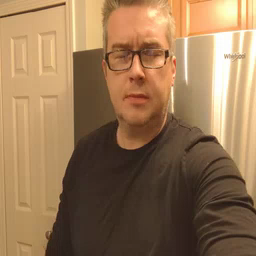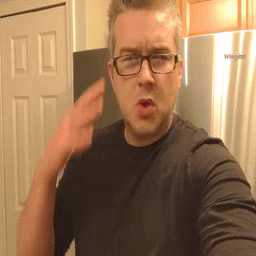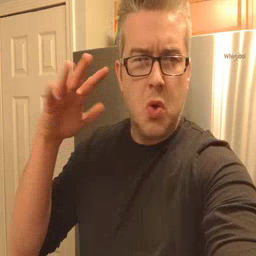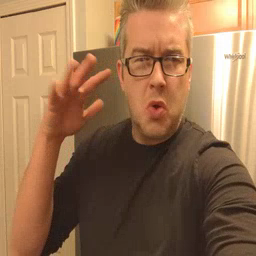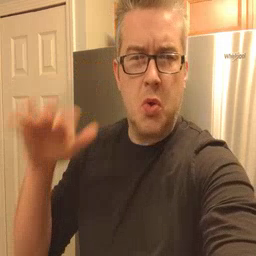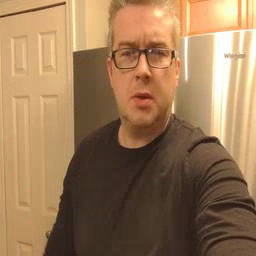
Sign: noisy